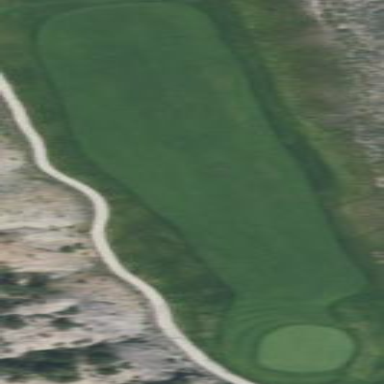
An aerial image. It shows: Scenic golf fairway.